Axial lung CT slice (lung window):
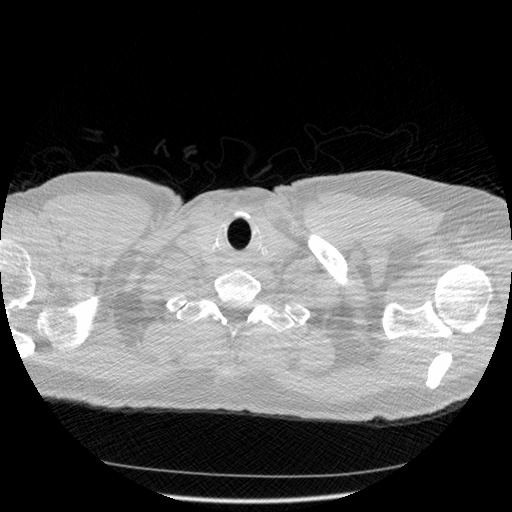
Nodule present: no